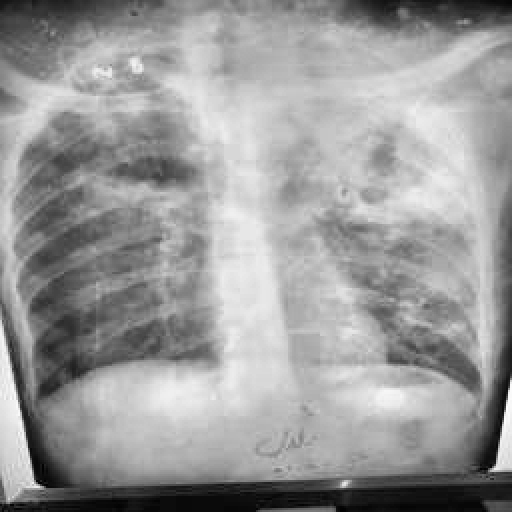
Finding: TUBERCULOSIS